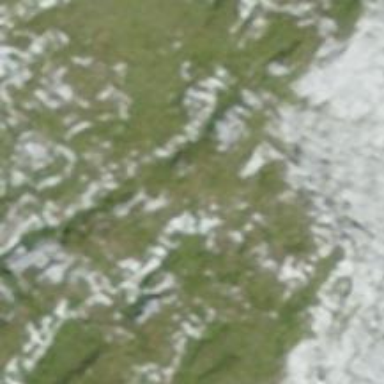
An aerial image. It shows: Natural cliff.